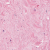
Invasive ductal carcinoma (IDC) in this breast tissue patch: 0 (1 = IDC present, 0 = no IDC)